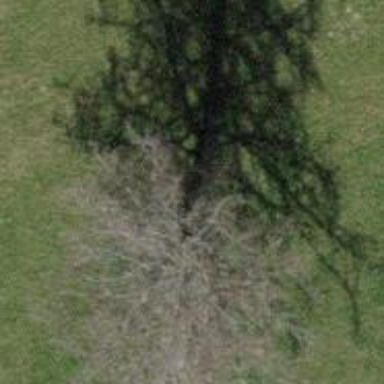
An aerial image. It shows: Deciduous broadleaved tree.